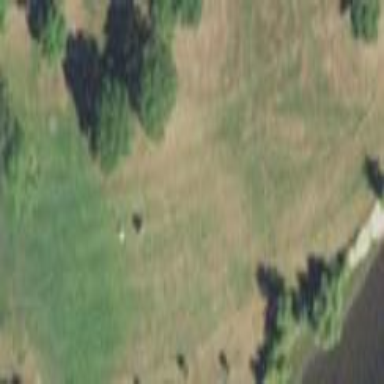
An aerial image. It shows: Well-maintained grassy area designated as golf fairway for the sport of golf. The grass is neatly mown.